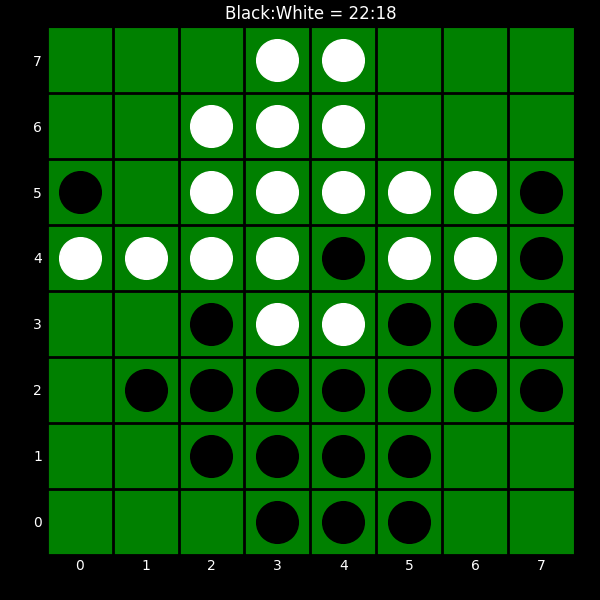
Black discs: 22
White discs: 18